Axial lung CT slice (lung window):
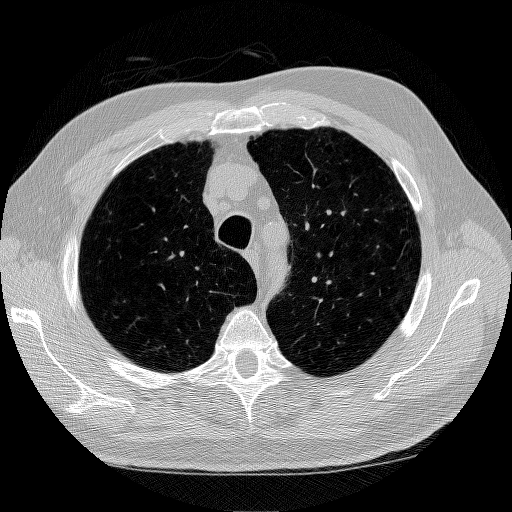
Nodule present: no